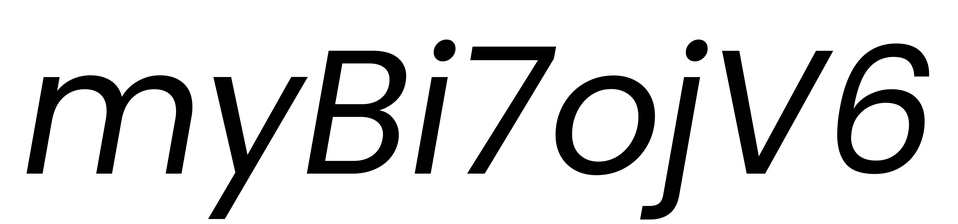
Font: Poppins-Italic